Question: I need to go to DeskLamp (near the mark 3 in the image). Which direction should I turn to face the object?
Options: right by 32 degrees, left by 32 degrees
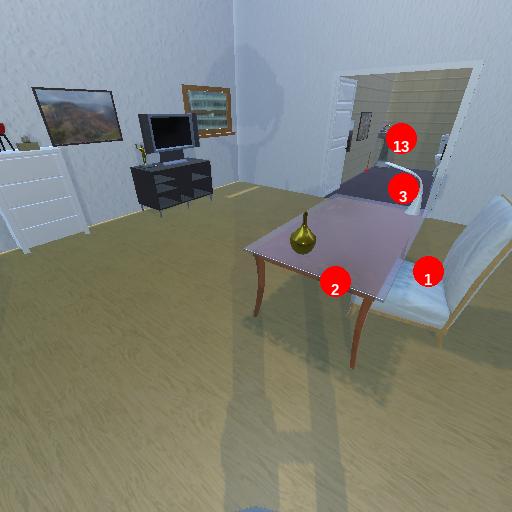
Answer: right by 32 degrees